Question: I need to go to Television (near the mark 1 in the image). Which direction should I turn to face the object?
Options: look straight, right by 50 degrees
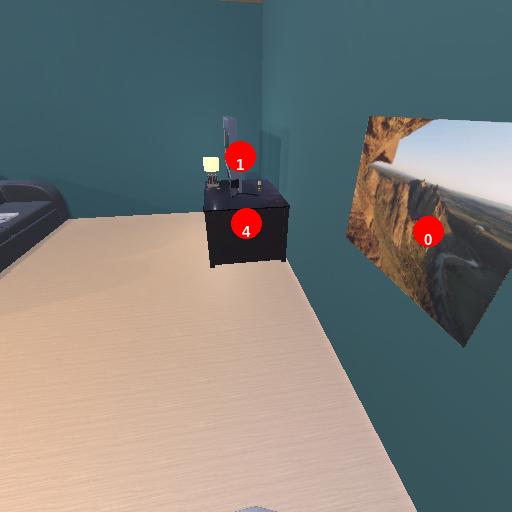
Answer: look straight